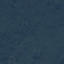
Land use / land cover class: Forest